【题型】解答题　【知识点】立体几何　【难度】easy
在直四棱柱 $ABCD - A_1B_1C_1D_1$ 中, $AB \parallel CD$, $AB \perp AD$, $AB = 2$, $AD = 3$, $DC = 4$

(1) 求证: $A_1B \parallel$ 平面 $DCC_1D_1$;

(2) 若四棱柱 $ABCD - A_1B_1C_1D_1$ 体积为 36, 求二面角 $A_1 - BD - A$ 大小.
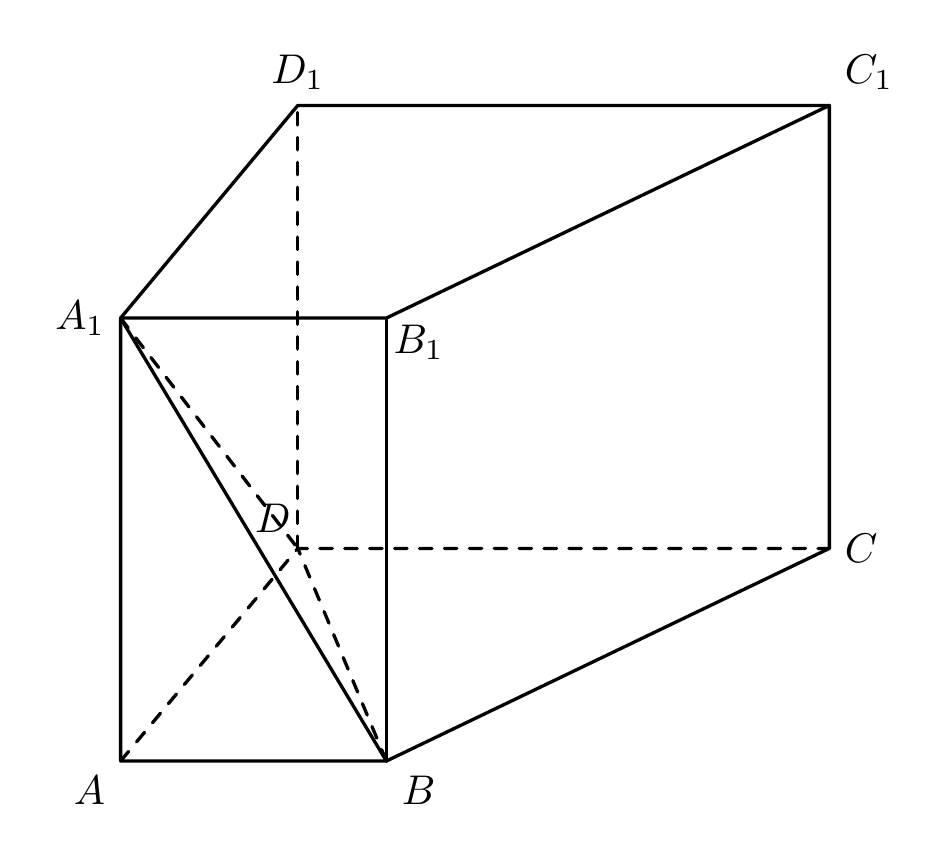
【解答】
【答案】 (1)证明见解析

(2)$\arctan \frac{2\sqrt{13}}{3}$

【分析】 (1) 利用直四棱柱的性质及线面平行的判定定理, 可证平面 $ABB_1A_1 \parallel$ 平面 $DCC_1D_1$, 再由面面平行的性质定理, 即可得证;

(2) 先根据棱柱的体积公式求得 $AA_1$, 再利用二面角的定义, 求解即可.

【解析】 (1) 由题意知, $AA_1 \parallel DD_1$,

因为 $AA_1 \not\subset$ 平面 $DCC_1D_1$, $DD_1 \subset$ 平面 $DCC_1D_1$,

所以 $AA_1 \parallel$ 平面 $DCC_1D_1$,

因为 $AB \parallel DC$, 且 $AB \not\subset$ 平面 $DCC_1D_1$, $DC \subset$ 平面 $DCC_1D_1$,

所以 $AB \parallel$ 平面 $DCC_1D_1$,

又 $AA_1 \cap AB = A$, $AA_1$、$AB \subset$ 平面 $ABB_1A_1$,

所以平面 $ABB_1A_1 \parallel$ 平面 $DCC_1D_1$,

因为 $A_1B \subset$ 平面 $ABB_1A_1$,

所以 $A_1B \parallel$ 平面 $DCC_1D_1$.

(2) 由题意知, 底面 $ABCD$ 为直角梯形,

所以梯形 $ABCD$ 的面积 $S = \frac{(2+4) \times 3}{2} = 9$,

因为四棱柱 $ABCD - A_1B_1C_1D_1$ 的体积为 36,

所以 $AA_1 = \frac{36}{S} = 4$,

过 $A$ 作 $AE \perp BD$ 于 $E$, 连接 $A_1E$,

因为 $AA_1 \perp$ 平面 $ABCD$, 且 $BD \subset$ 平面 $ABCD$,

所以 $AA_1 \perp BD$,

又 $AA_1 \cap AE = A$, $AA_1$、$AE \subset$ 平面 $AA_1E$,

所以 $BD \perp$ 平面 $AA_1E$,

因为 $A_1E \subset$ 平面 $AA_1E$, 所以 $BD \perp A_1E$,

所以 $\angle A_1EA$ 即为二面角 $A_1 - BD - A$ 的平面角,

在 $\text{Rt}\triangle ABD$ 中, $AE \cdot BD = AB \cdot AD$,

所以 $AE = \frac{AB \cdot AD}{BD} = \frac{2 \times 3}{\sqrt{2^2 + 3^2}} = \frac{6\sqrt{13}}{13}$,

所以 $\tan \angle A_1EA = \frac{AA_1}{AE} = \frac{4}{\frac{6\sqrt{13}}{13}} = \frac{2\sqrt{13}}{3}$, 即 $\angle A_1EA = \arctan \frac{2\sqrt{13}}{3}$,

故二面角 $A_1 - BD - A$ 的大小为 $\arctan \frac{2\sqrt{13}}{3}$.

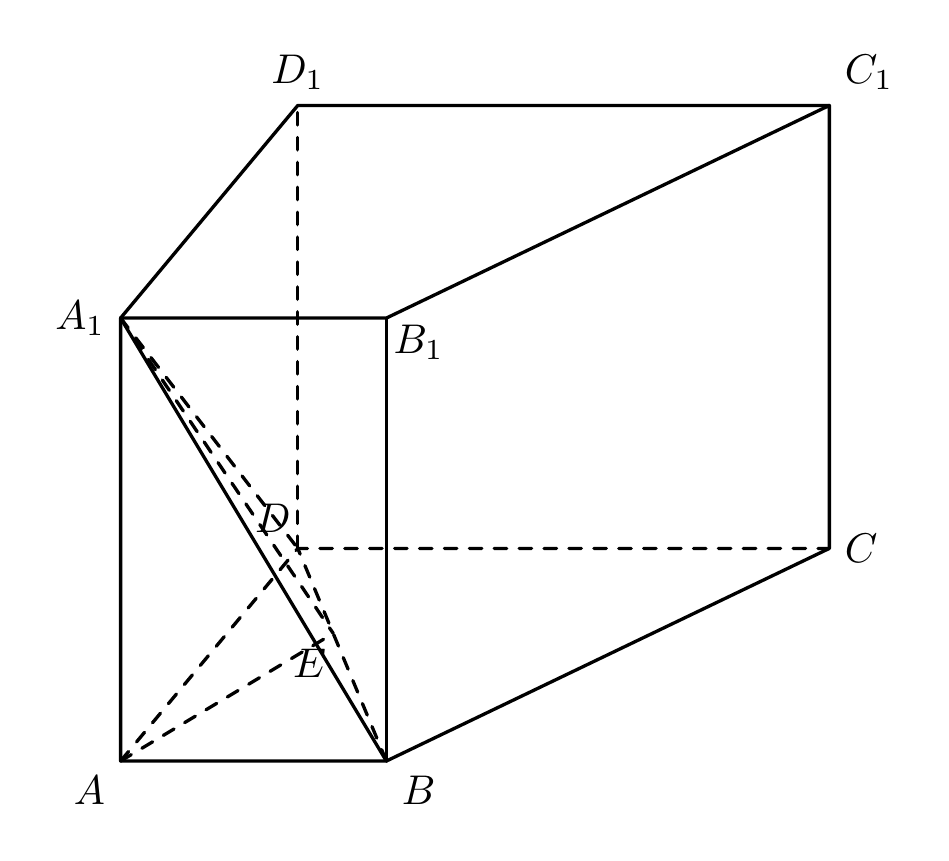